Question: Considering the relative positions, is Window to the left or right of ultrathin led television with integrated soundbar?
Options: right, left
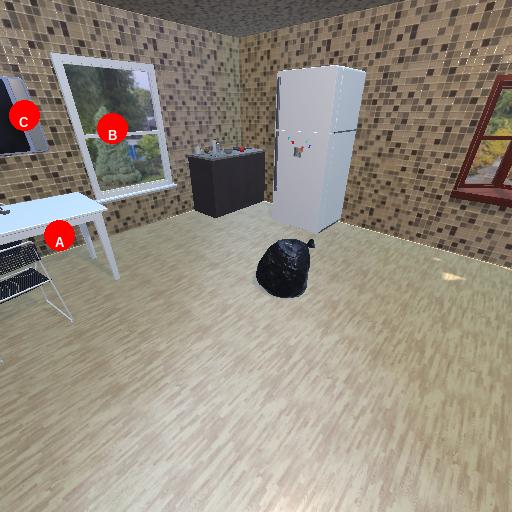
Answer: right